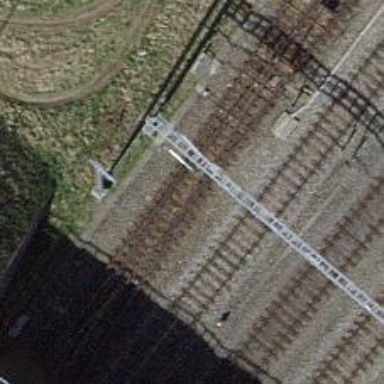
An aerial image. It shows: Railway switch.